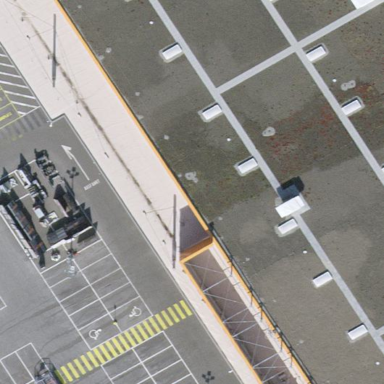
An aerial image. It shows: View of roof of building.